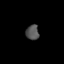
Tissue: skin
Cell type: Others
Senescence score: 0.7161
Nuclear area (px): 192
Mean DAPI intensity: 83.016